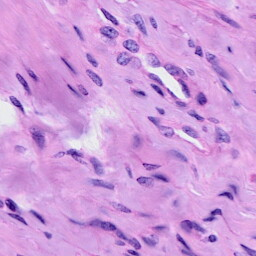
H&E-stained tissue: Cervix